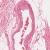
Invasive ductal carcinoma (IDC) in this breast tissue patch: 0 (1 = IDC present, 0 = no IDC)